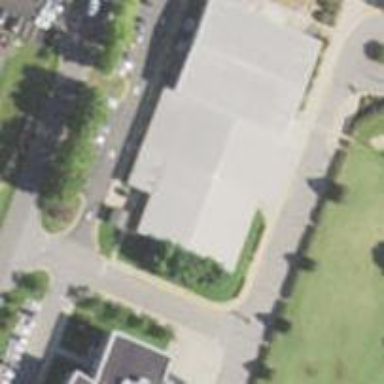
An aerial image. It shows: School building.